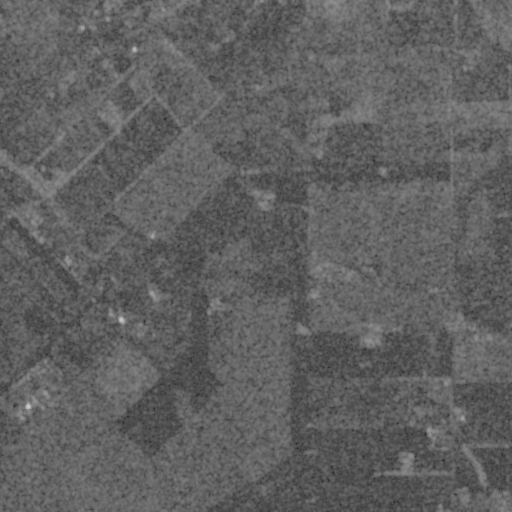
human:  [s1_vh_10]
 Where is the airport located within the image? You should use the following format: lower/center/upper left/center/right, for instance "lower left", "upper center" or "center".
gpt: The airport is located in the left of the image.
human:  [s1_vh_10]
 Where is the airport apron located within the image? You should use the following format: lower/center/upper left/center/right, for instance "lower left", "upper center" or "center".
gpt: The airport apron is located in the center left of the image.
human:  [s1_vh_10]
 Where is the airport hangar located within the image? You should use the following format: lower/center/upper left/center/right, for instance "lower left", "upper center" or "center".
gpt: The airport hangar is located in the lower left of the image.
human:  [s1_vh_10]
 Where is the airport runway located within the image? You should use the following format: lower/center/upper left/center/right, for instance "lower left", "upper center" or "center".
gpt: The airport runway is located in the upper left of the image.
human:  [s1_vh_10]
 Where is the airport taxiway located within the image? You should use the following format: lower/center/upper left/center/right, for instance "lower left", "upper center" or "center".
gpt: The airport taxiway is located in the left of the image.
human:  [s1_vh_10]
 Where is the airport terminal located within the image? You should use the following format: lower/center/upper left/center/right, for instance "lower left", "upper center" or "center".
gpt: The airport terminal is located in the lower left of the image.
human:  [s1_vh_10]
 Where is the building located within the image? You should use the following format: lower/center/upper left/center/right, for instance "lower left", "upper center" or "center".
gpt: The building is located in the lower left of the image.
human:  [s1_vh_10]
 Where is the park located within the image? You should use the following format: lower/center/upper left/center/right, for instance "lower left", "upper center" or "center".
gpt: There is no park in the image.

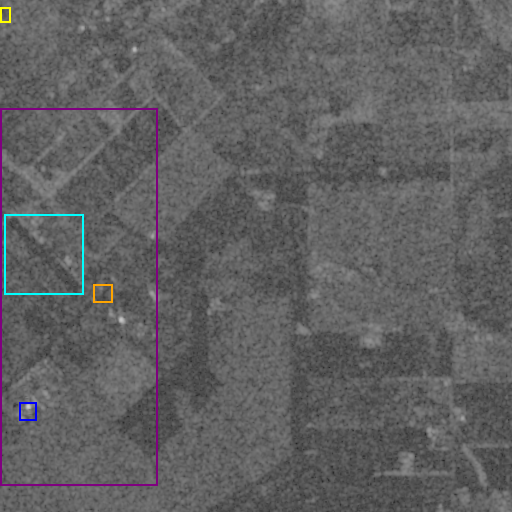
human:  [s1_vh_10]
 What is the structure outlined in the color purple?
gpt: The structure outlined in purple is an airport.
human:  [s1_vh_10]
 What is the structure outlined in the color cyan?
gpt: The structure outlined in cyan is an airport apron.
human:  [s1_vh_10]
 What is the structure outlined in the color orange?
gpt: The structure outlined in orange is an airport hangar.
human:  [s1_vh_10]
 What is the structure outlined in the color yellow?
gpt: The structure outlined in yellow is a parking lot.
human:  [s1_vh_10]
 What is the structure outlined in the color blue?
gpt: The structure outlined in blue is a building.
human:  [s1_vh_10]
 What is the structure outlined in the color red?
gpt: There is no red outline.